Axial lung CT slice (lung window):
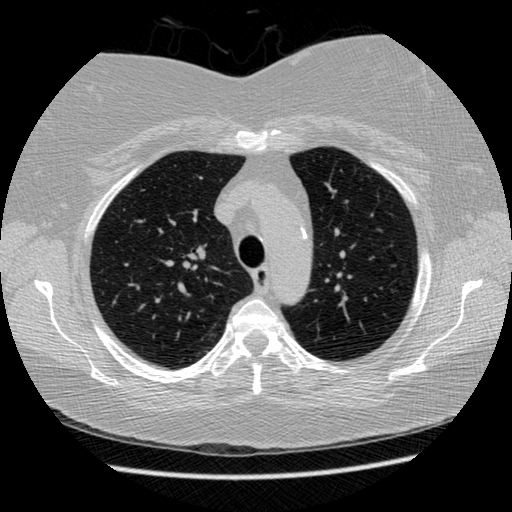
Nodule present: no